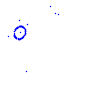
Particle: proton